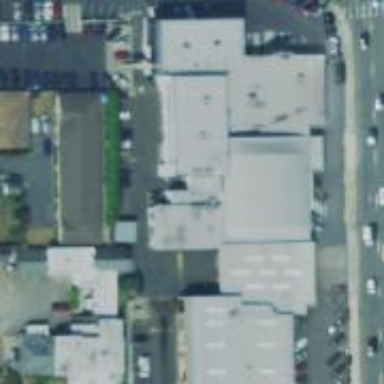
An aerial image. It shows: Building that houses car shop.